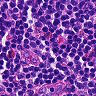
Metastatic tissue present: no